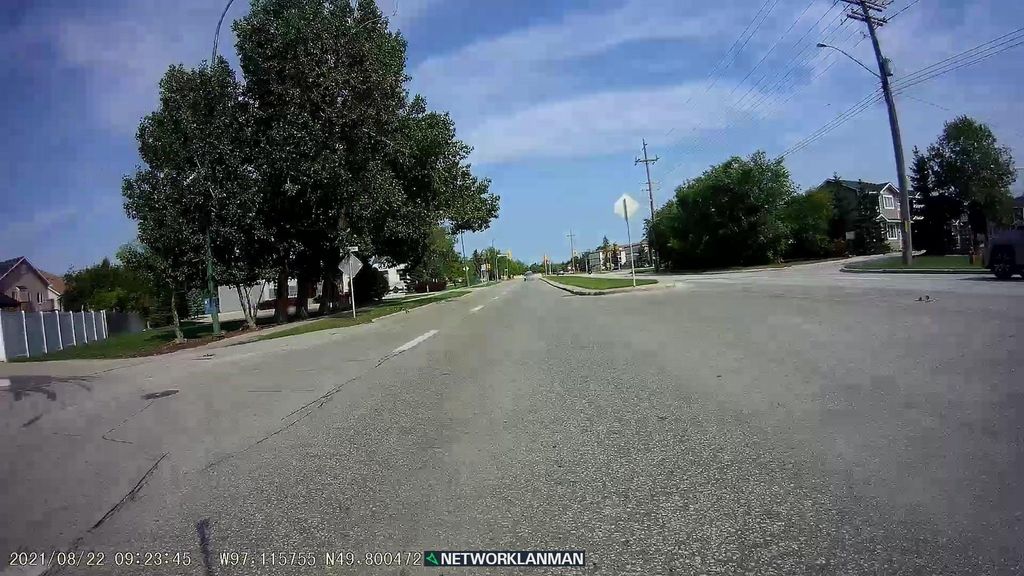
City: winnipeg